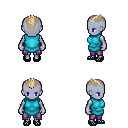
a pixel art fantasy rpg character, female body template, dark elf, purple skin, teal tunic, magenta pants, white blonde short mohawk hairstyle, ghillies, four views (front, back, left, right), 2x2 character sprite sheet, small pixel art, hard edges, no anti-aliasing